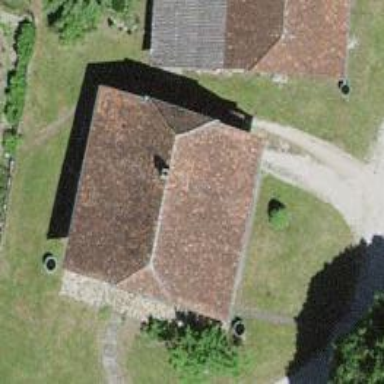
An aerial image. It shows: Residential building with half-hipped roof shape.